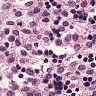
Metastatic tissue present: no